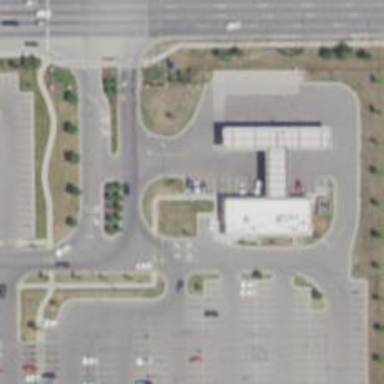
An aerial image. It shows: Parking space is available.